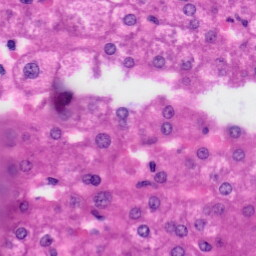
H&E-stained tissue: Liver